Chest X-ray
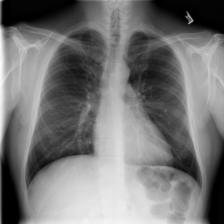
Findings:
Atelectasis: negative
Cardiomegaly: negative
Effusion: negative
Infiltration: negative
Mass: negative
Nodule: negative
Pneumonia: negative
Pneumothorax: negative
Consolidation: negative
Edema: negative
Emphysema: negative
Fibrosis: negative
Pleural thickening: negative
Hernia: negative